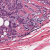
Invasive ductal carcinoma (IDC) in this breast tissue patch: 1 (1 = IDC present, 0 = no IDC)